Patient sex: F
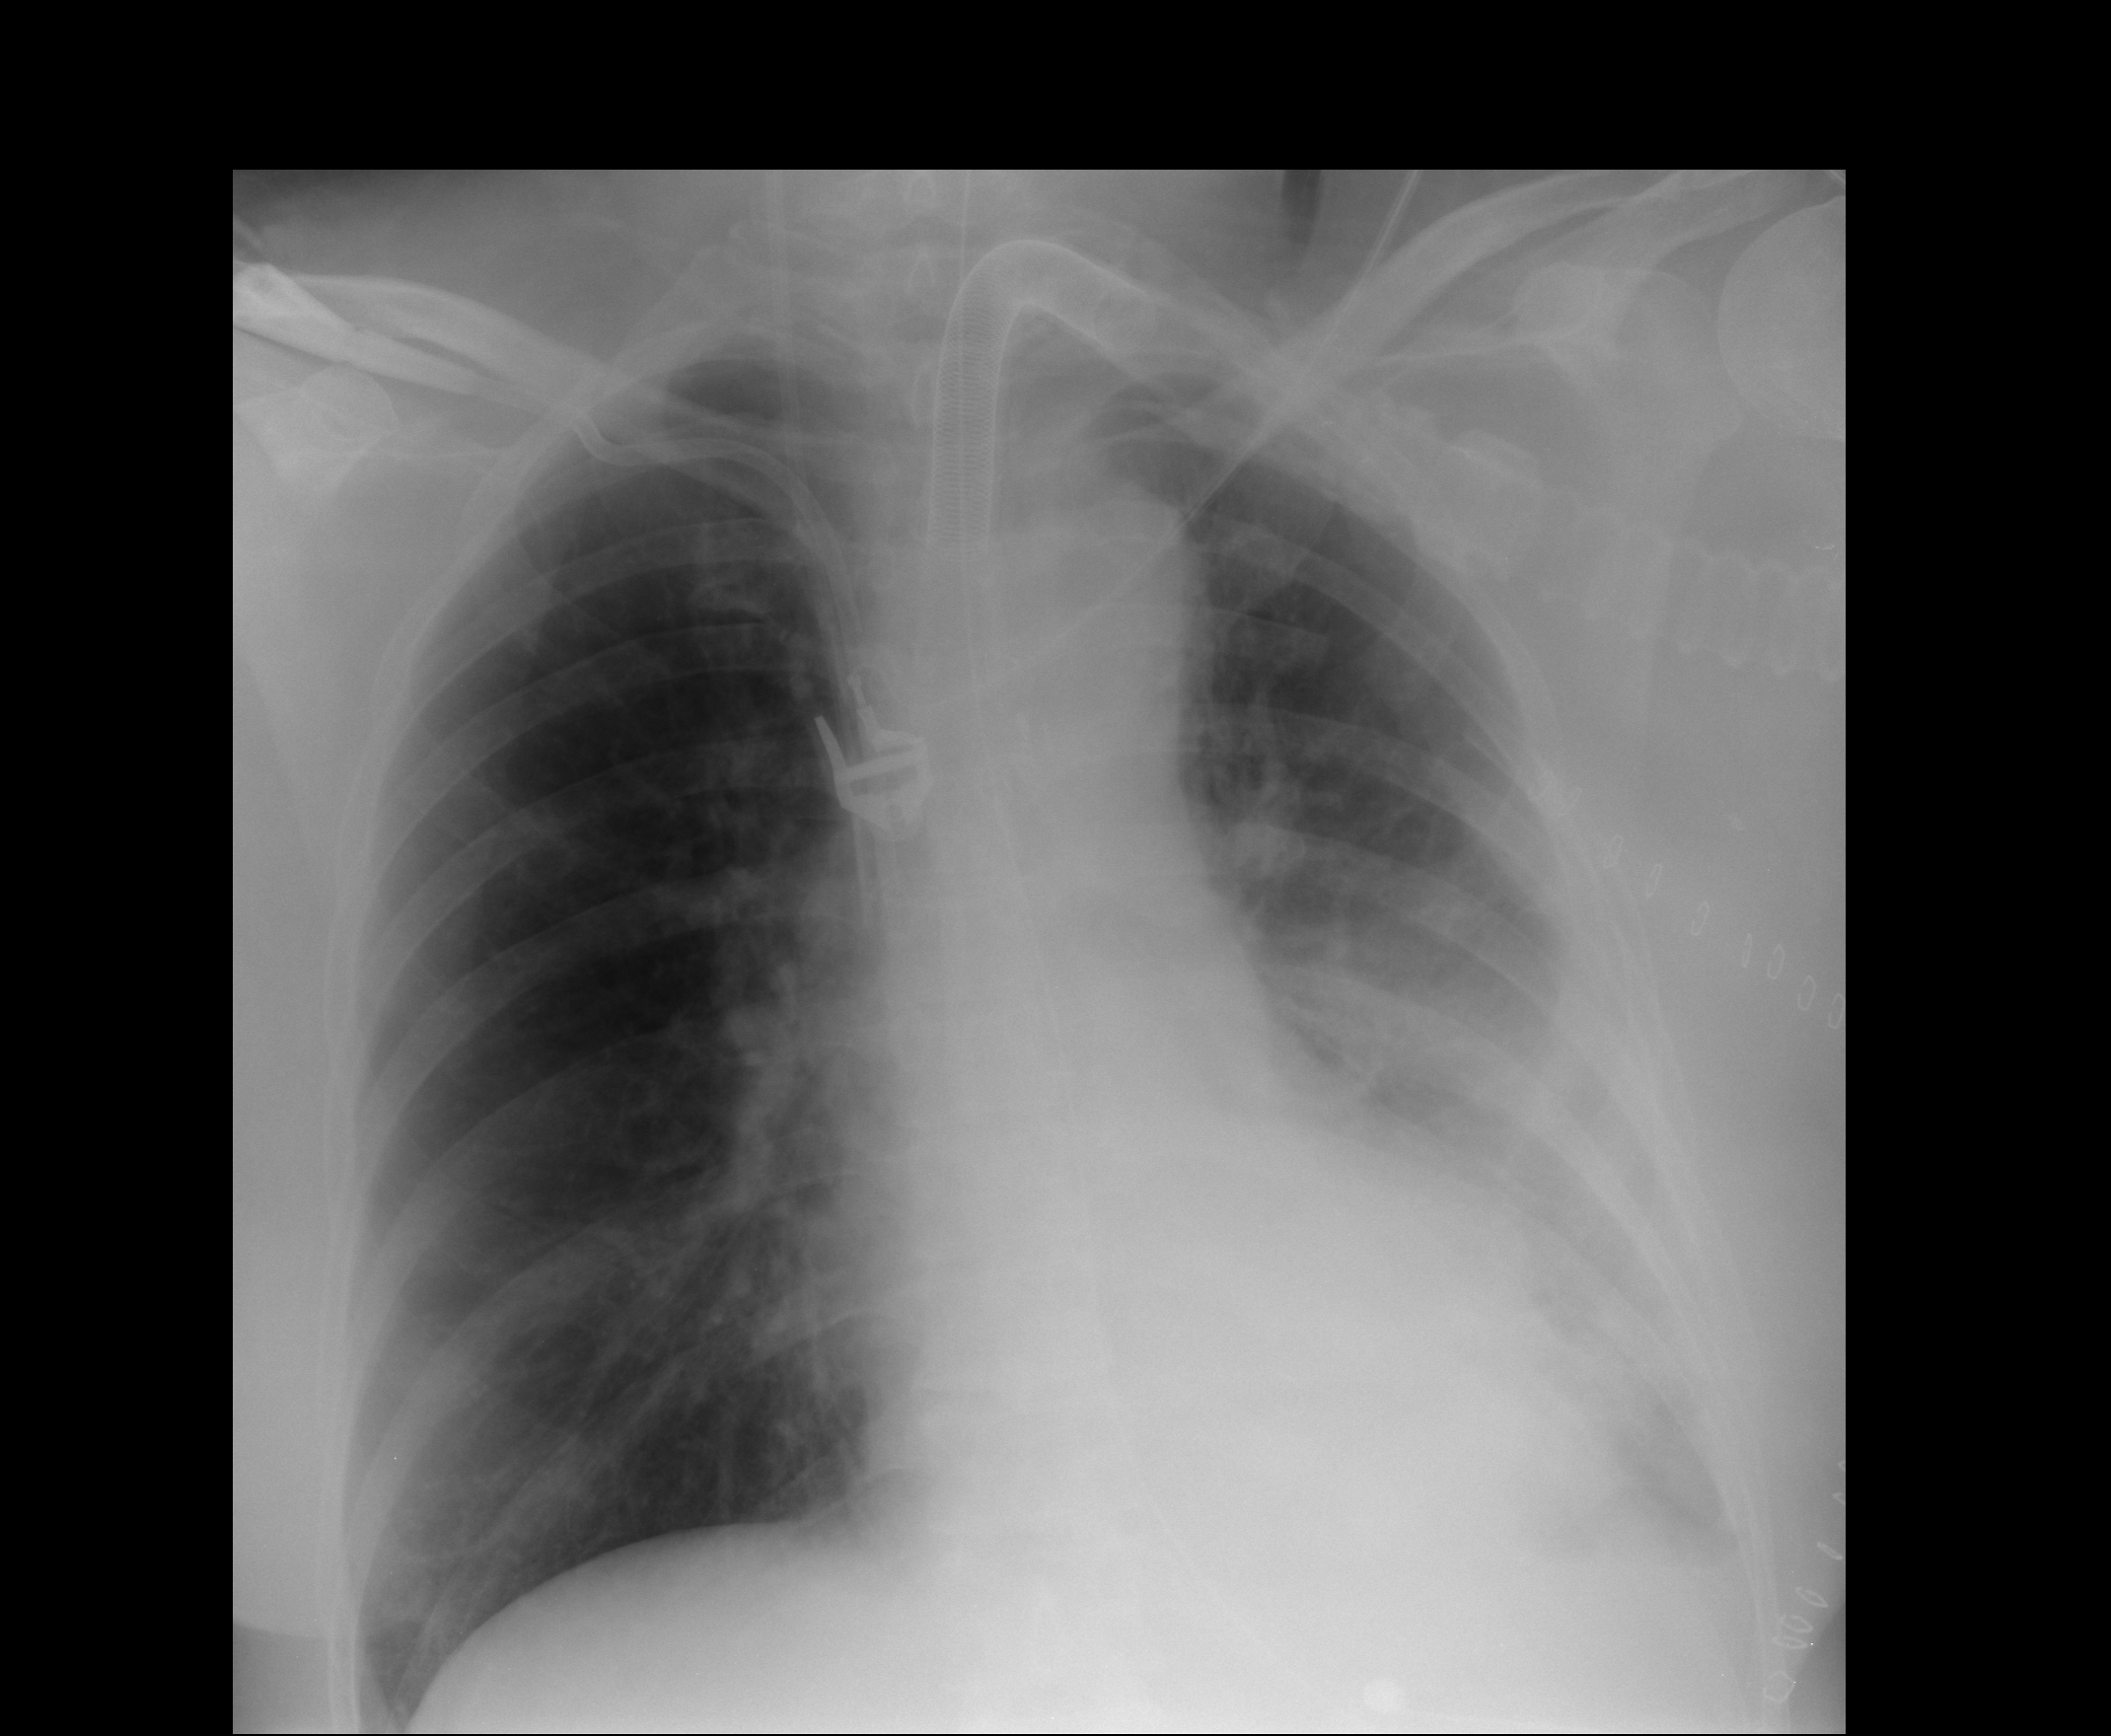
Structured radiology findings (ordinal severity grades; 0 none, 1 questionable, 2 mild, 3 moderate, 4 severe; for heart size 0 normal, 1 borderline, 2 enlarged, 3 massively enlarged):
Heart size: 0
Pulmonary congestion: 0
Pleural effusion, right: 1
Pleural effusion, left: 3
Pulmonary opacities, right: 0
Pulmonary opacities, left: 0
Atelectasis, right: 0
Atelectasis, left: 3